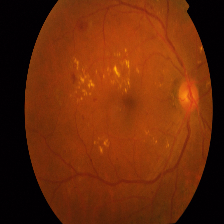
Diabetic retinopathy grade: Proliferative DR